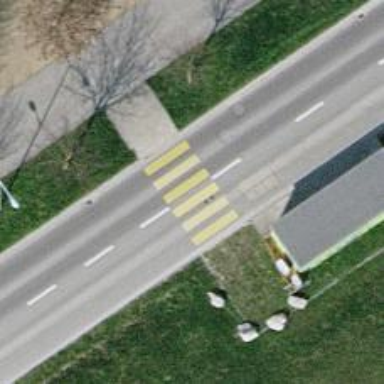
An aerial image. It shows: Concrete cycleway.